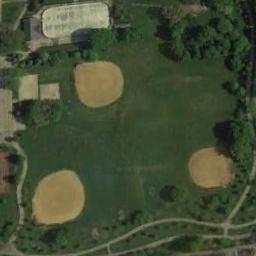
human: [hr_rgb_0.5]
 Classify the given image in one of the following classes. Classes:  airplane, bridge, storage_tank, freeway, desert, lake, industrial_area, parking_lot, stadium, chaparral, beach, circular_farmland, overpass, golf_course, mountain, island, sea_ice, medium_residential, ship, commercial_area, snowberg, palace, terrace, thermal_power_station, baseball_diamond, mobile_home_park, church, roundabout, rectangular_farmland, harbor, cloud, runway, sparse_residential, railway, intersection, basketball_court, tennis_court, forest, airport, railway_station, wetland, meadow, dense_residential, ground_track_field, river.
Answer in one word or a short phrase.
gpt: baseball_diamond